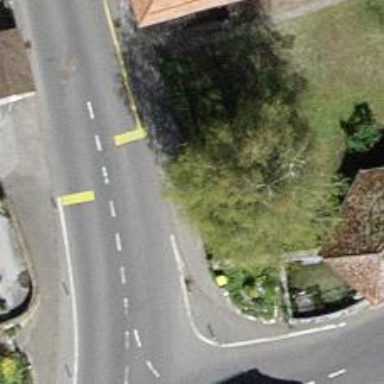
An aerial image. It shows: Bus stop with platform for public transport.